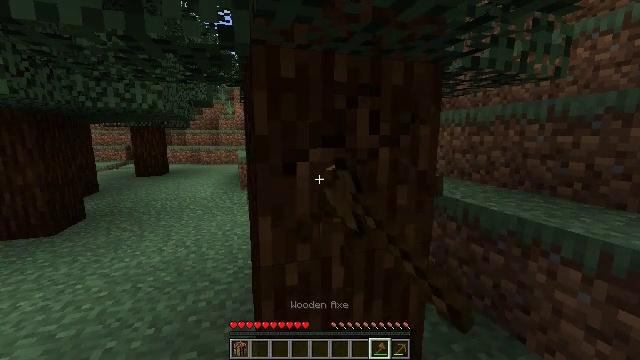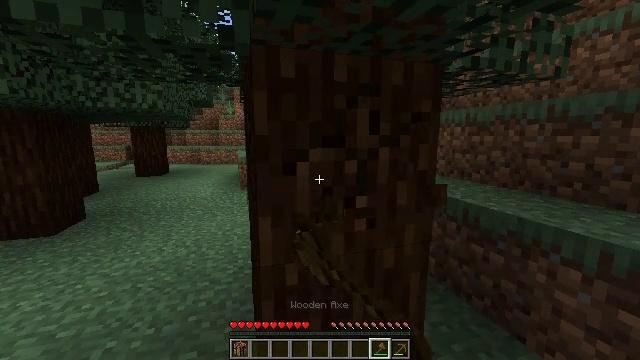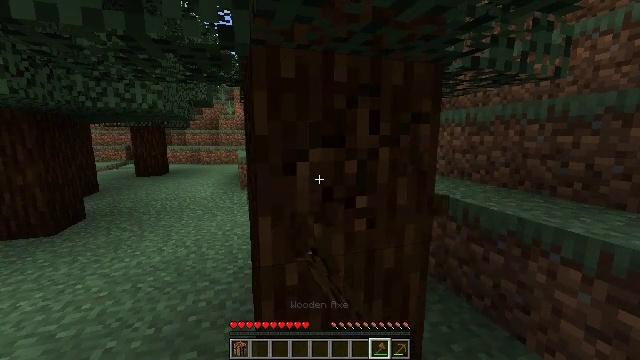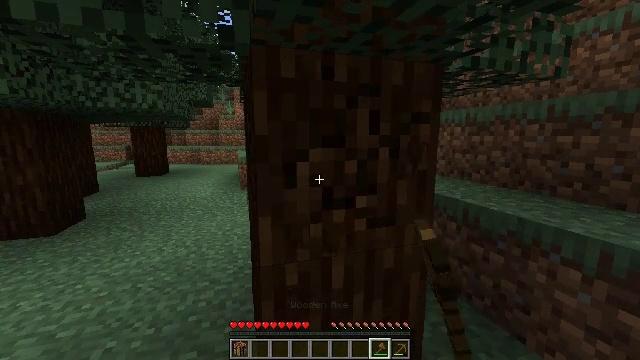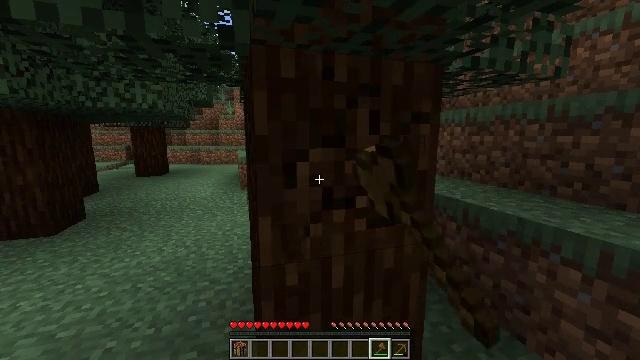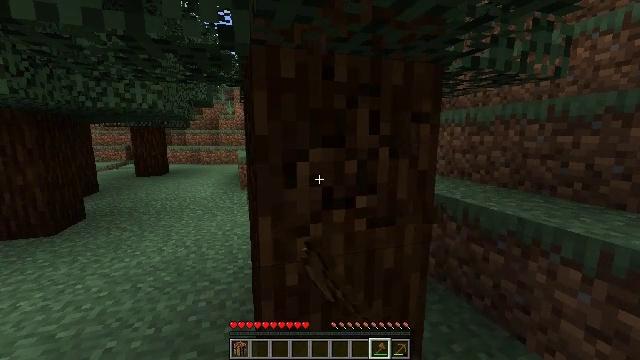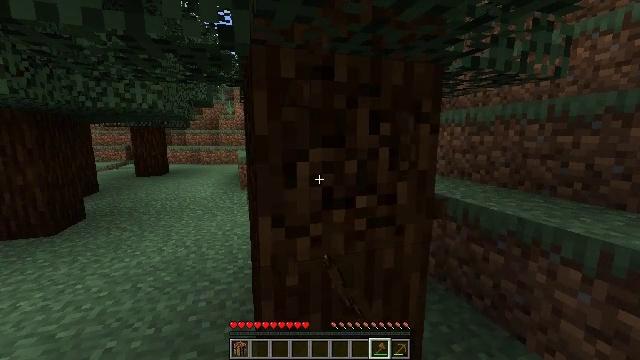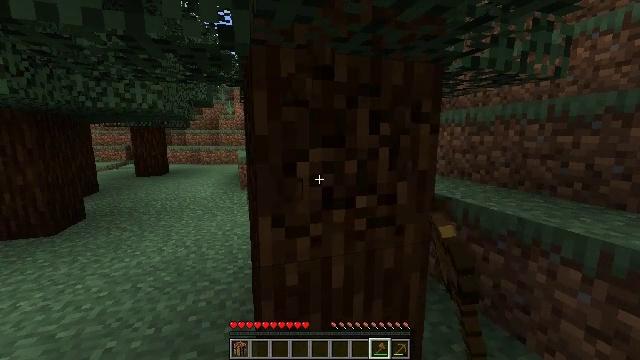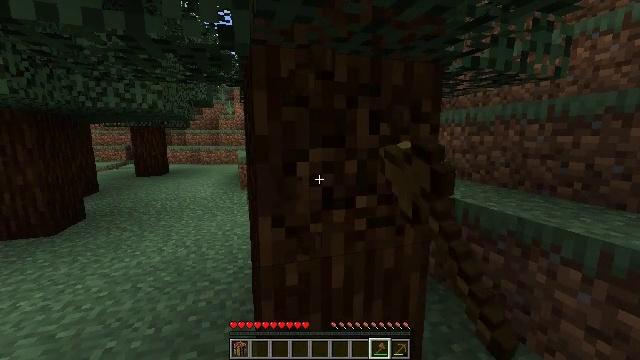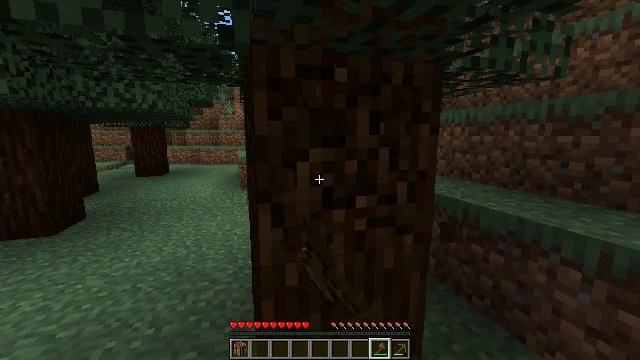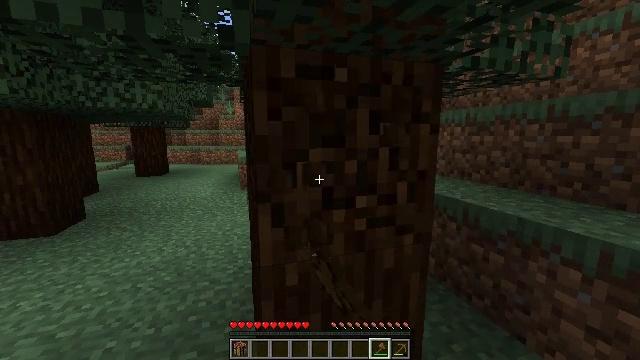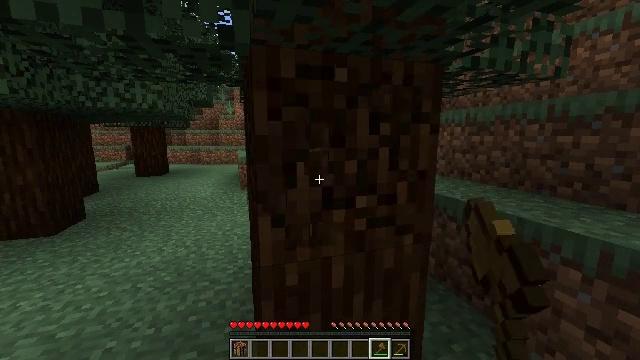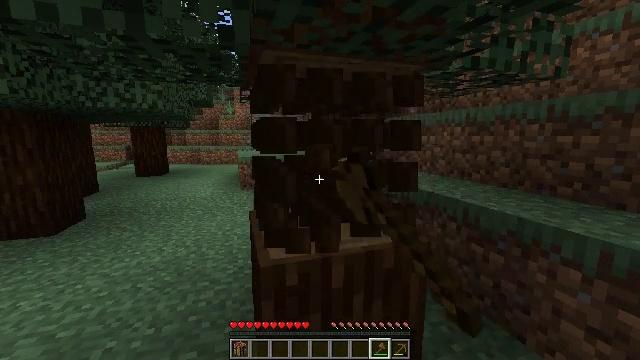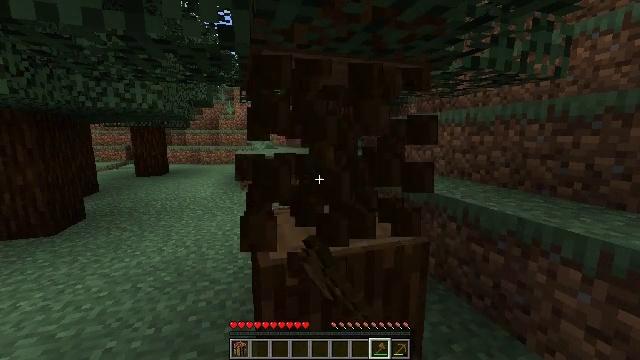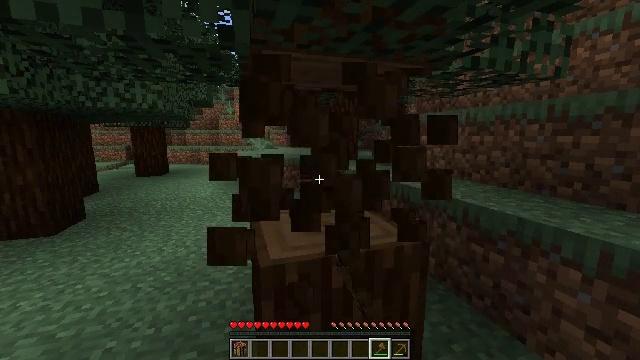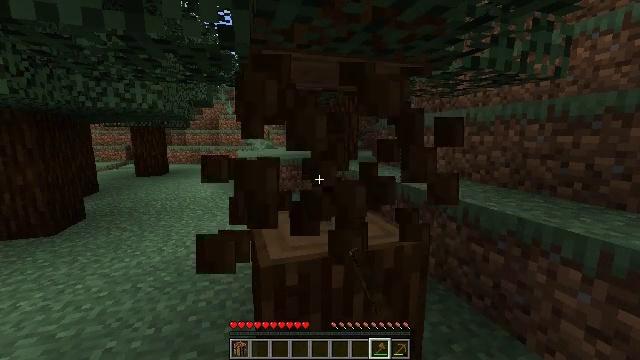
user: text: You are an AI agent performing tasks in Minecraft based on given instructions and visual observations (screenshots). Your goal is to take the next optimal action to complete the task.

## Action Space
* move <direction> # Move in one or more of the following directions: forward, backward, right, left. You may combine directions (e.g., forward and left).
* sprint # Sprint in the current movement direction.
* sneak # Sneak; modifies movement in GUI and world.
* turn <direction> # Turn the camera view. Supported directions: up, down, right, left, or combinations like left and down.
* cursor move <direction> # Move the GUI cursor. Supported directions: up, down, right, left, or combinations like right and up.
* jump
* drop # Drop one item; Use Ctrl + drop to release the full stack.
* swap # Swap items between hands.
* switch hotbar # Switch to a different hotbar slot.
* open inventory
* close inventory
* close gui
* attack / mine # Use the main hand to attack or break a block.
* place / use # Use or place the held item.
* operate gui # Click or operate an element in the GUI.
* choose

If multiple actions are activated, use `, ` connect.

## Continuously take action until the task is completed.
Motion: motion action
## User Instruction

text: Harvest the spruce log from a tree trunk.
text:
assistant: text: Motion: attack / mine
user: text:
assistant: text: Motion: attack / mine
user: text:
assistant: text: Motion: attack / mine
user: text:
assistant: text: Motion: attack / mine
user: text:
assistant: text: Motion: attack / mine
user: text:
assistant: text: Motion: attack / mine
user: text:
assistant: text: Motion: attack / mine
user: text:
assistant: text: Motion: attack / mine
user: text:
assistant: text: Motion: attack / mine
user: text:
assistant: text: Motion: attack / mine
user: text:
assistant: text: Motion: attack / mine
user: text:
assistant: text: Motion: attack / mine
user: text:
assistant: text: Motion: attack / mine
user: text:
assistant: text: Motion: attack / mine
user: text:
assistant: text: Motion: attack / mine
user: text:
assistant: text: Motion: attack / mine
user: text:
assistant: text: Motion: attack / mine
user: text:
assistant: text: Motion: attack / mine
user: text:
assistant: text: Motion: attack / mine
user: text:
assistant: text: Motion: turn down, attack / mine
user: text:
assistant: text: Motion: turn down, attack / mine
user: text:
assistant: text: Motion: turn down, attack / mine
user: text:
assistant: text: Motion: attack / mine
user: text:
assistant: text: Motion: attack / mine
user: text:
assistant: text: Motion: attack / mine
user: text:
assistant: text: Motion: attack / mine
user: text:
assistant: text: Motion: attack / mine
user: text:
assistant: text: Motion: attack / mine
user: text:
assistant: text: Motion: attack / mine
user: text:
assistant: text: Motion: attack / mine